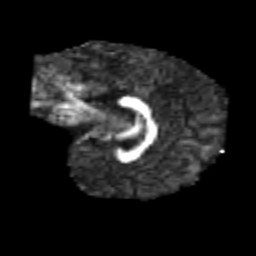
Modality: FA
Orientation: sagittal
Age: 6
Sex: female
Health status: healthy